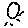
Label: sun